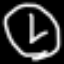
Label: clock